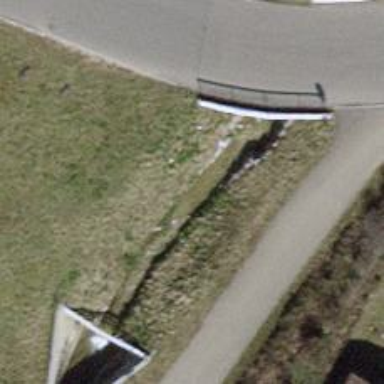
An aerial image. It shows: Culvert tunnel underneath ditch.